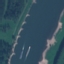
Land use / land cover: River